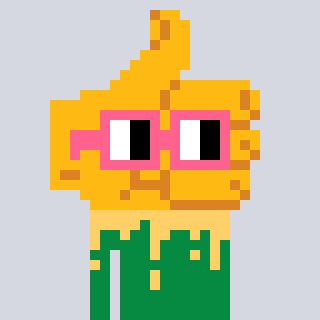
a pixel art character with square pink glasses, a thumbsup-shaped head and a green-colored body on a cool background